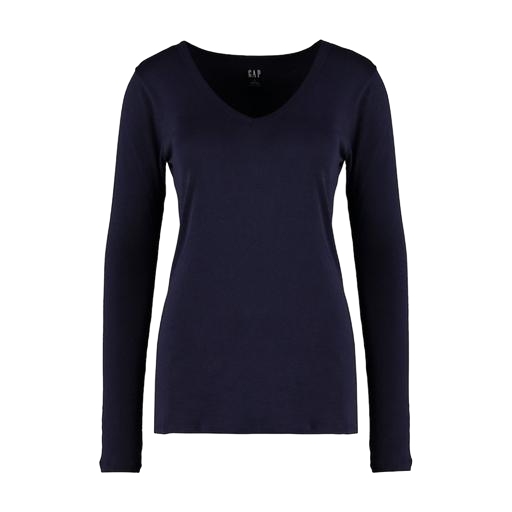
longsleeve t-shirt, blue iconic women's long-sleeved t-shirt, blue still long-sleeved top, white background